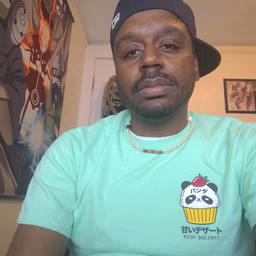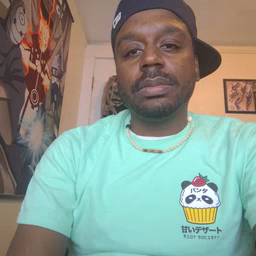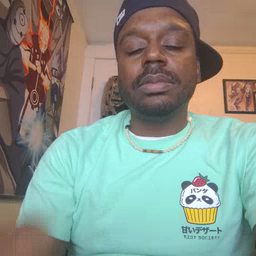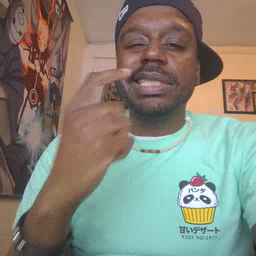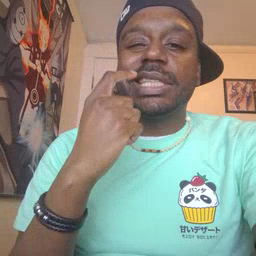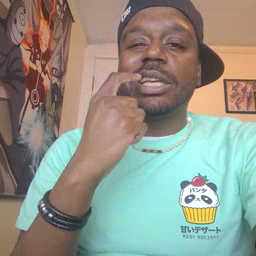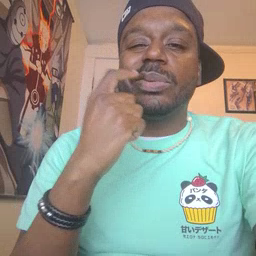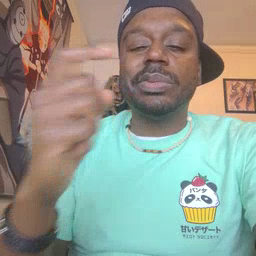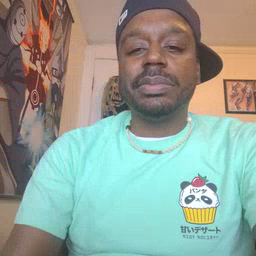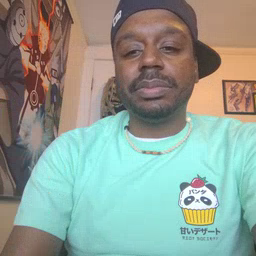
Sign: tooth